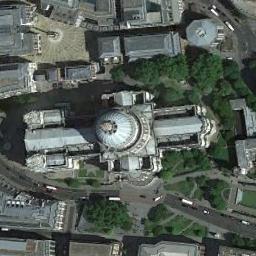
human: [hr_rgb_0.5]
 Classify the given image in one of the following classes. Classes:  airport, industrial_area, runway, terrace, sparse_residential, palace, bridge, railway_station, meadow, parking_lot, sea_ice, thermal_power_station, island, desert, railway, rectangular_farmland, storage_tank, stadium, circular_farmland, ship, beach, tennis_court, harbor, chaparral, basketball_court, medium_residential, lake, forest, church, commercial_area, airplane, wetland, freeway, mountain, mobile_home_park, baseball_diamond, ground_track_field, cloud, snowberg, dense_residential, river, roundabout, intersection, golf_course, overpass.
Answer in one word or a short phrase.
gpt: church